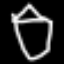
Label: diamond